Question: I've cleared a row and then added new cells using jQuery. This works fine in Firefox, but the columns don't align correctly in google Chrome. I've included a picture that uses Google Chrome's debugger to demonstrate what I'm talking about:

And this is the code:
'''
// clear old contents
row.empty();
row.inputs={};
// write new cells
for( var i=0; i<this.fields.length; i++){
var field = this.fields[i];
var newCell = $('<td></td>');
row.append(newCell);
var newInput = $('<input></input>');
newCell.append(newInput);
row.inputs[field.name] = newInput;
newInput.val(row.representedObject[field.name]);
}
'''
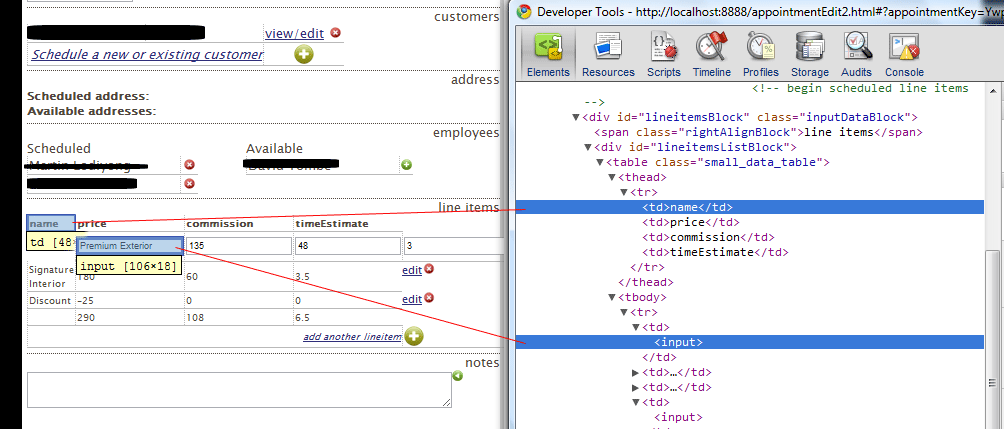
Answer: <URL>
Removes not only the markup but the DOM reference as well. Might solve your problem, as well as any possible problems related to the DOM.